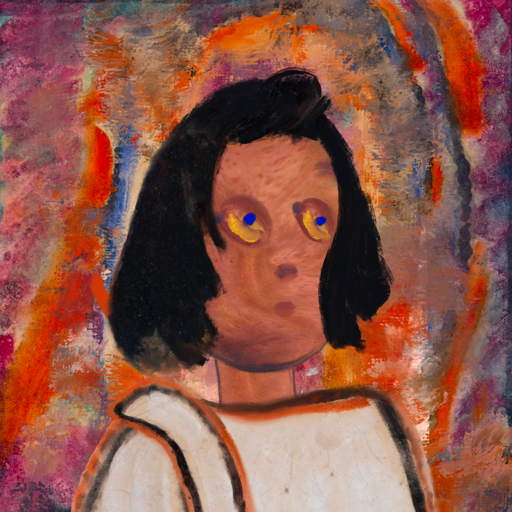
Background: Experience, Head And Neck Side: Mother_And_Son_Mother, Face Side: Mother_And_Son_Son, Bust: Roy_Bahadur, Hair Side: Mosgoul, Head Accessory: Blank, Second Necklace: Blank, Necklace: Blank, Baby: Blank